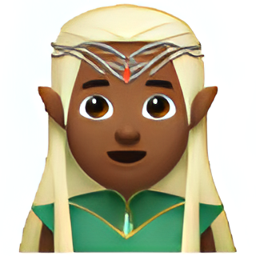
Name: elf
Emoji: 🧝🏾
Group: People & Body
Sub-group: person-fantasy